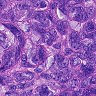
Metastatic tissue present: yes